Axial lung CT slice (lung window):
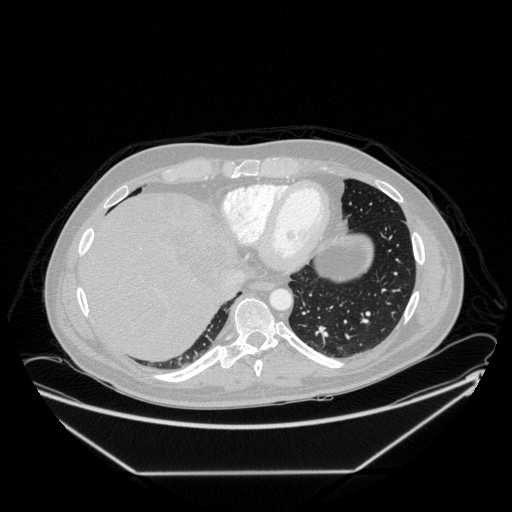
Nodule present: no